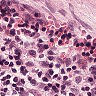
Metastatic tissue present: no